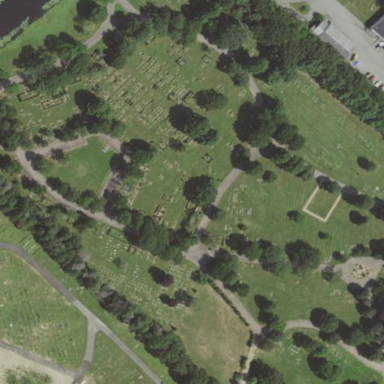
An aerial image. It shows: Cemetery.